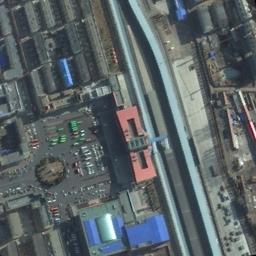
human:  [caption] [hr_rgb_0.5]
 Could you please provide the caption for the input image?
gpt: The railway station has some railways, Trains and an orange building and a square is next to the railway station .

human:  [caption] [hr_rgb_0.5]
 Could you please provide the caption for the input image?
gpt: There is a railway station in the crowded city .

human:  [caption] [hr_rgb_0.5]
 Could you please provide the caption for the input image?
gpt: Many buildings of different shapes and sizes are beside the railway station .

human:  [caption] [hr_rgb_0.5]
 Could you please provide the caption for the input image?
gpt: The railway station is next to some buildings and the parking lot .

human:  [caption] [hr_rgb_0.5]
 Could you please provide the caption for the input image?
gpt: There are some buildings and a parking lot beside the railway station .